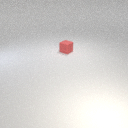
small red rubber cube